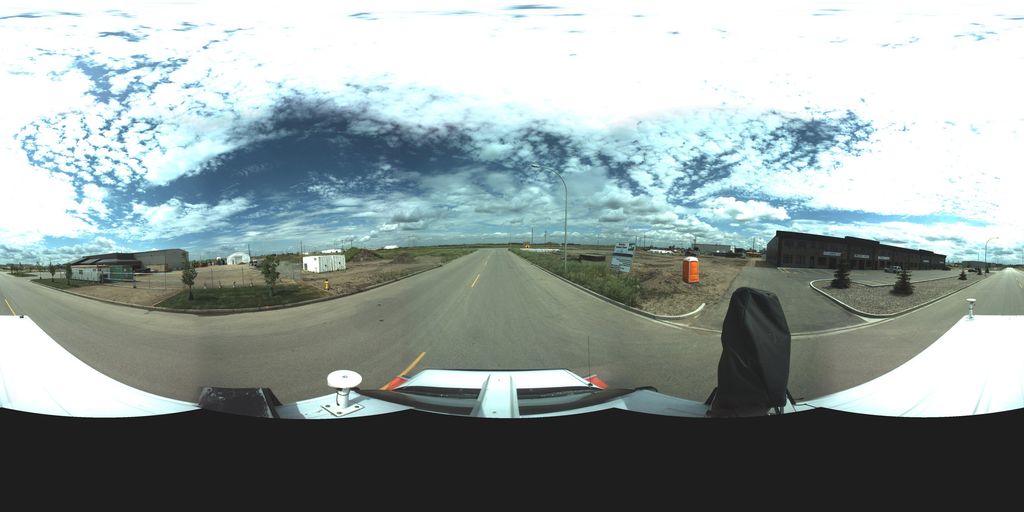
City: saskatoon